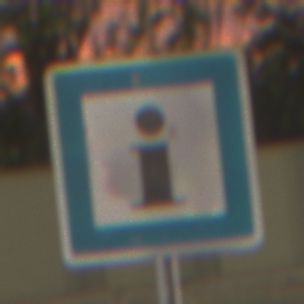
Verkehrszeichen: Informationsstelle
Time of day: SunriseSunset
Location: Outdoor (Urban)
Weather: PartlyCloudy
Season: NotSpecified
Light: Artificial